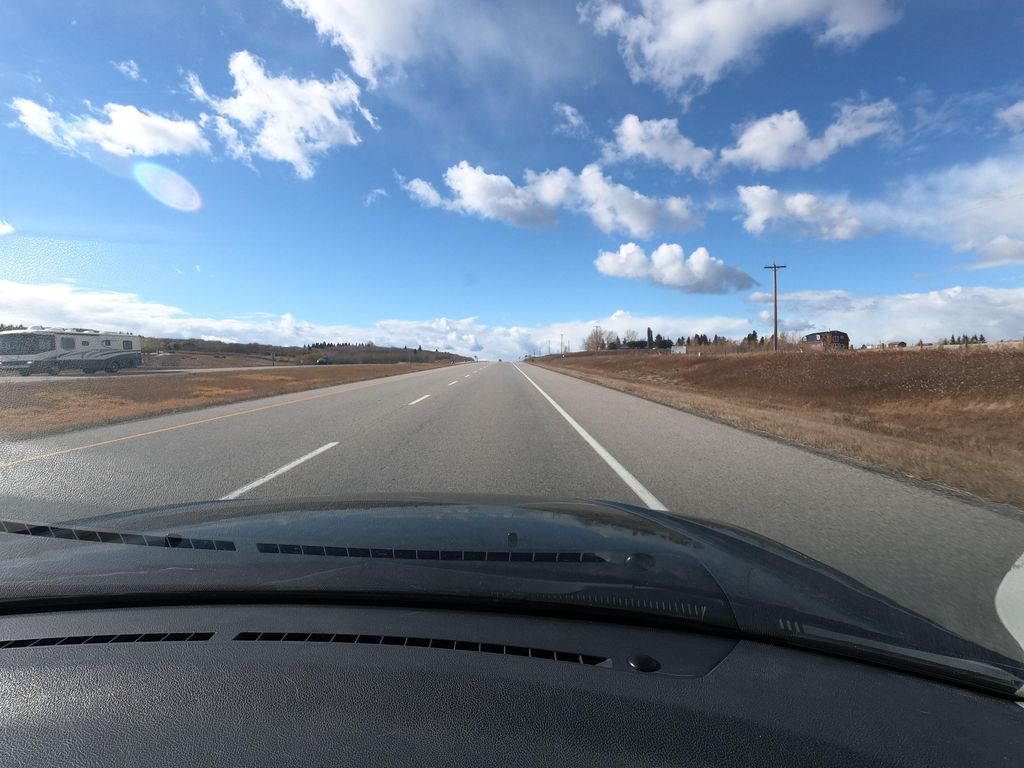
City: calgary